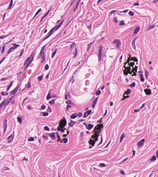
Tumor epithelial tissue: no
Tumor-associated stroma tissue: yes
Normal tissue: no